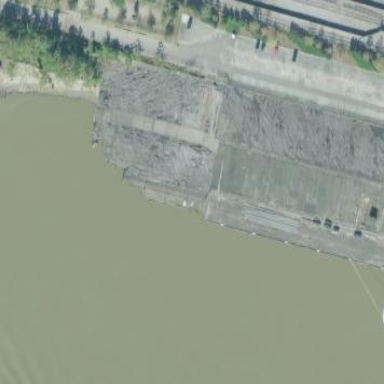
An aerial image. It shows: Pier in ruined state.